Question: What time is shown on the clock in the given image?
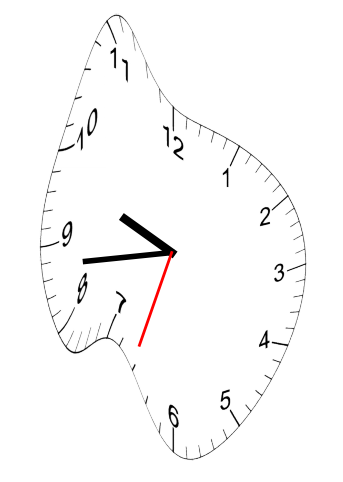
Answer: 09:43:33